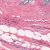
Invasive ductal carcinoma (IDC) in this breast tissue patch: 0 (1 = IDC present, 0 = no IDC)